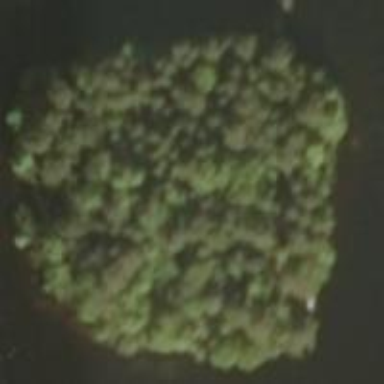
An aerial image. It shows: Island.